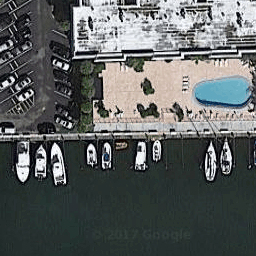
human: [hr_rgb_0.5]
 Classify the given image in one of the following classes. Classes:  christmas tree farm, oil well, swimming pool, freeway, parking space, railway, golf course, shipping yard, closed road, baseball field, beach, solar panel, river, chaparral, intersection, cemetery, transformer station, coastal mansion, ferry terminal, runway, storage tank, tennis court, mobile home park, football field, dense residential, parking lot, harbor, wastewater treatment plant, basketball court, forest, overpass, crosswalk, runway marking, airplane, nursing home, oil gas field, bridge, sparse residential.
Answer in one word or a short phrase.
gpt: harbor